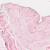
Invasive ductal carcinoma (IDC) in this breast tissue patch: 0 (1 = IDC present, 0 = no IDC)